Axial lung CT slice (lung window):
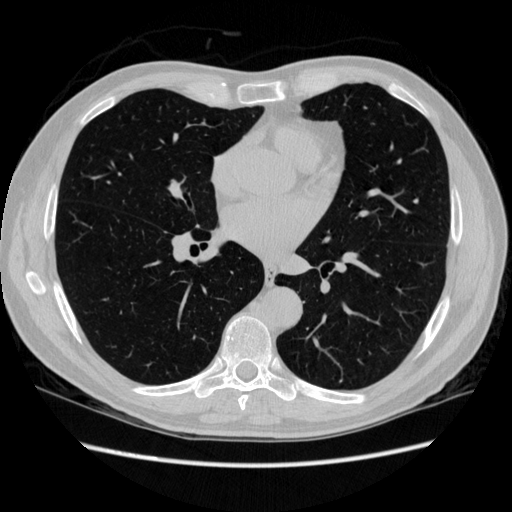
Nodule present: no